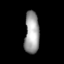
Tissue: lung
Cell type: Endothelial cells
Senescence score: 0.6161
Nuclear area (px): 600
Mean DAPI intensity: 159.61